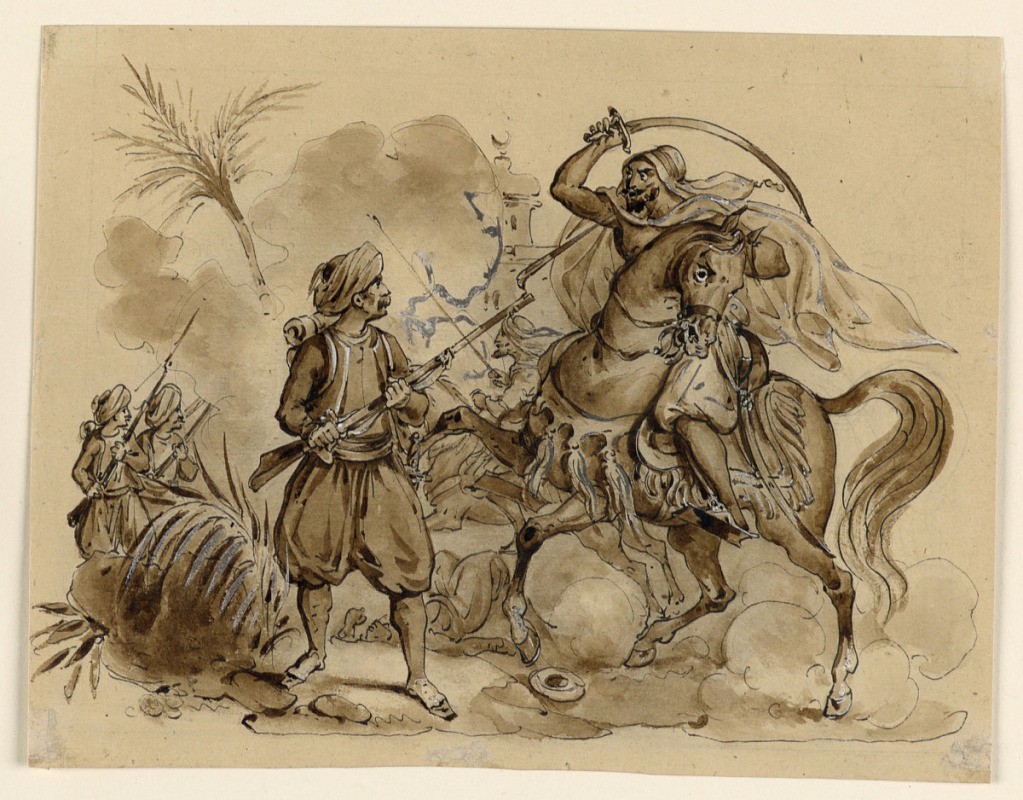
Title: The Retreat
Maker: Victor Vincent Adam, French, 1801 – 1866
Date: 1835-1840
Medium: Pen and ink, brush and sepia wash, brush and Chinese white on paper
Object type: Drawing
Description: Arabs on horseback fleeing toward left. At right, a group of soldiers.